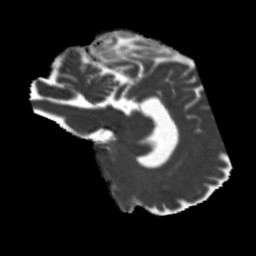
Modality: MD
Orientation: sagittal
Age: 40
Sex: male
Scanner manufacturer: siemens
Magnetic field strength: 3 T
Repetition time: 5.25 s
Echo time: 0.08 s